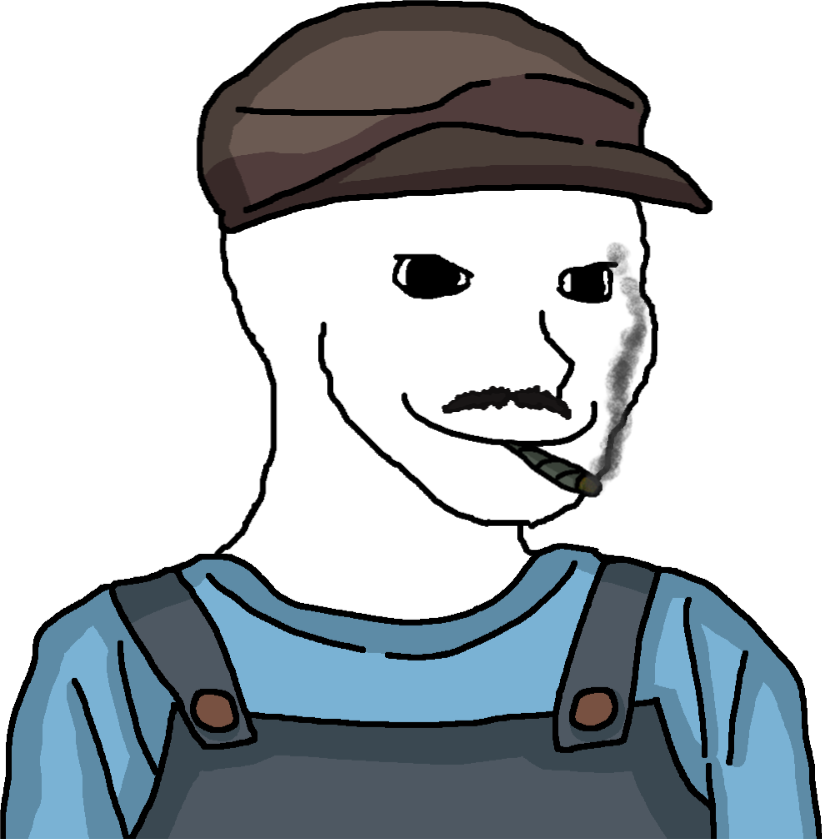
Label: 5_Oomer